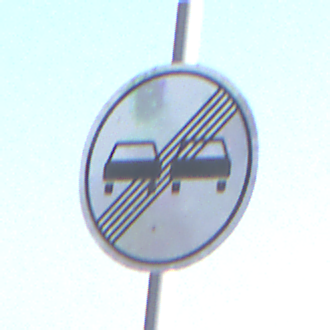
Verkehrszeichen: EndeUeberholverbot
Umgebung: Outdoor, Urban
Tageszeit: SunriseSunset
Wetter: Clear
Licht: Natural
Jahreszeit: NotSpecified
Kontrast: MediumContrast